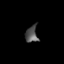
Tissue: lung
Cell type: Myeloid cells
Senescence score: 0.1979
Nuclear area (px): 200
Mean DAPI intensity: 84.18